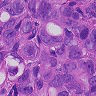
Metastatic tissue present: yes